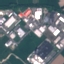
Land use / land cover class: Industrial